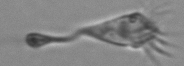
Label: Paratontonia_gracillima